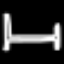
Label: bed